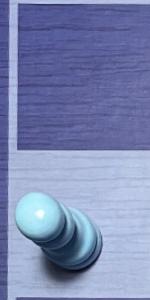
Label: Pawn_White